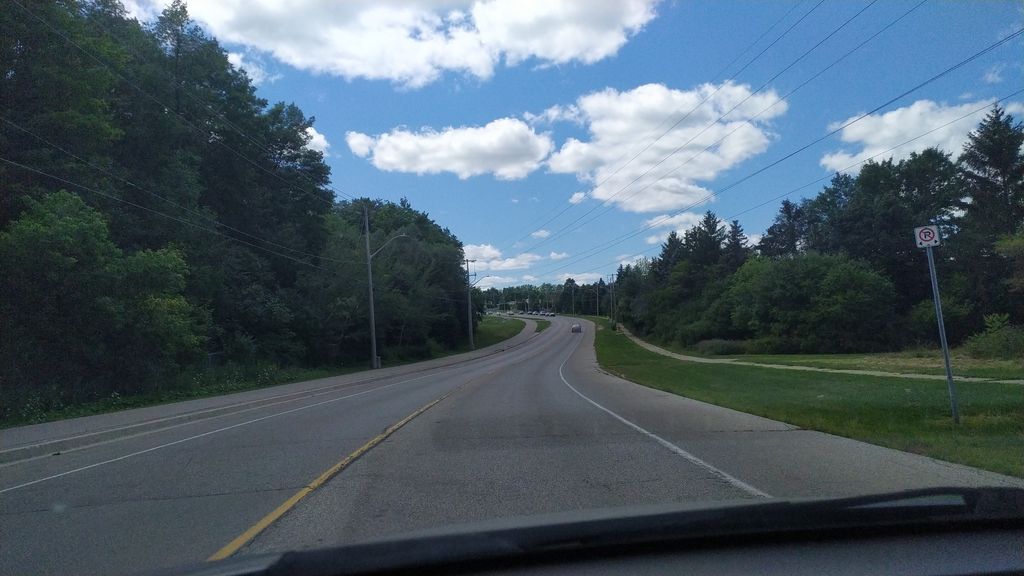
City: kitchener-waterloo